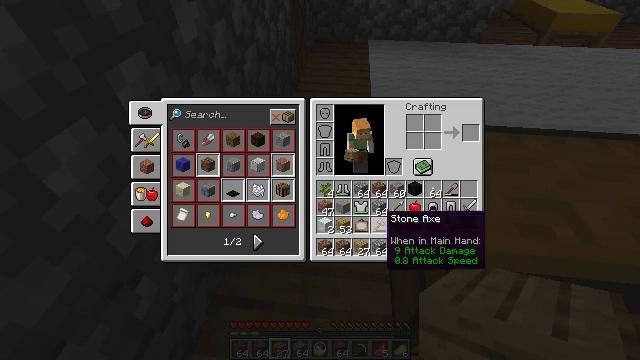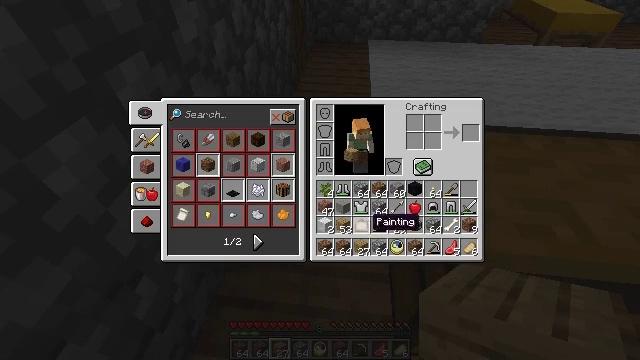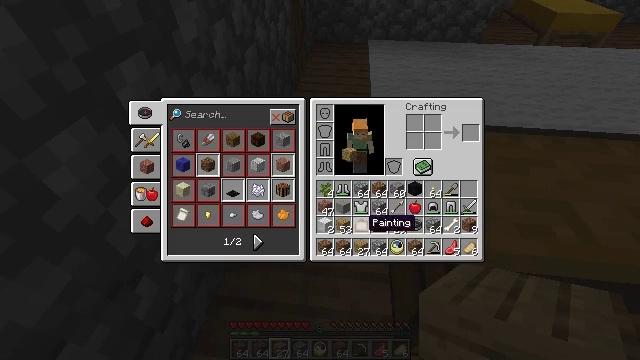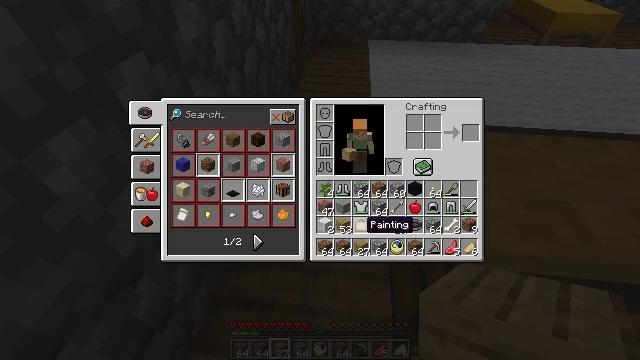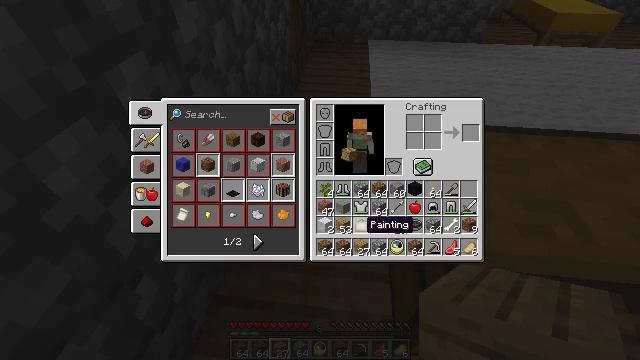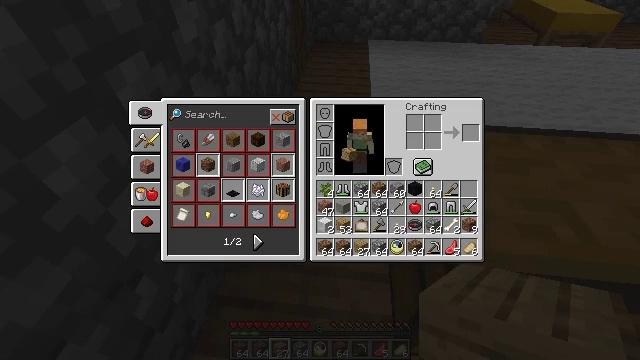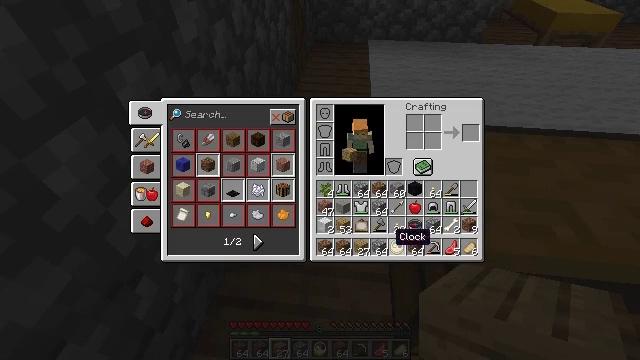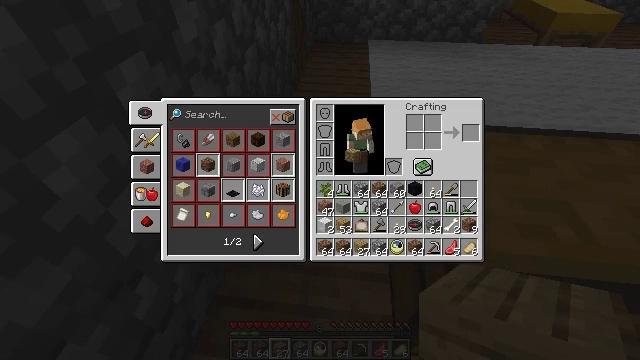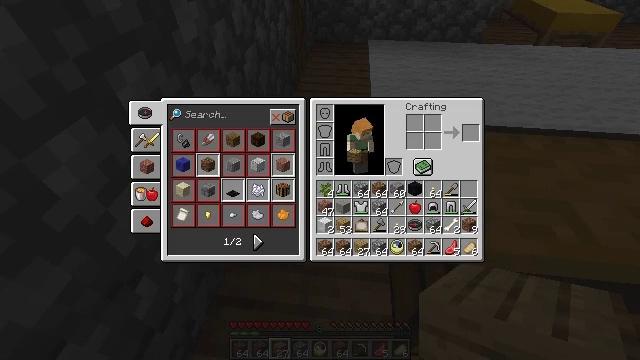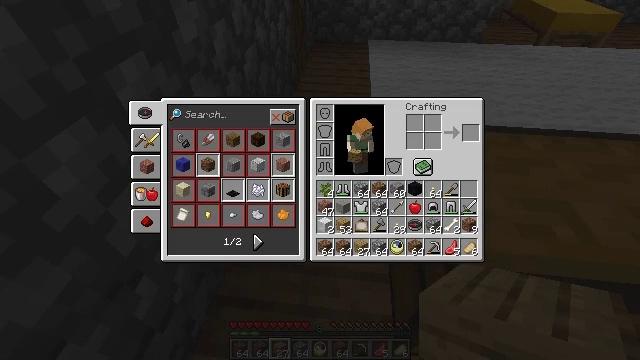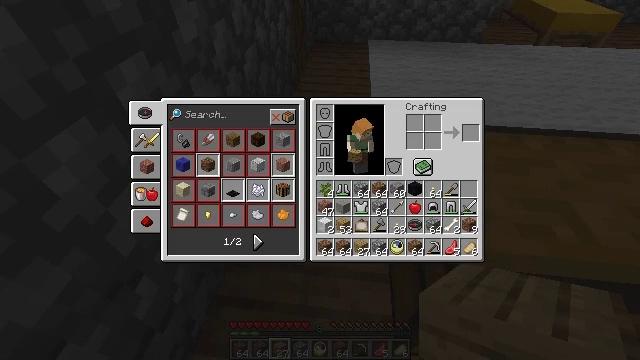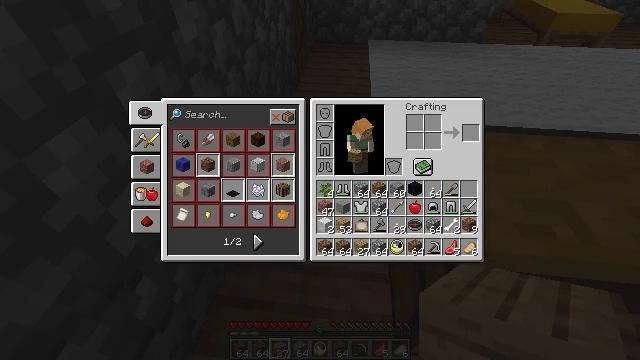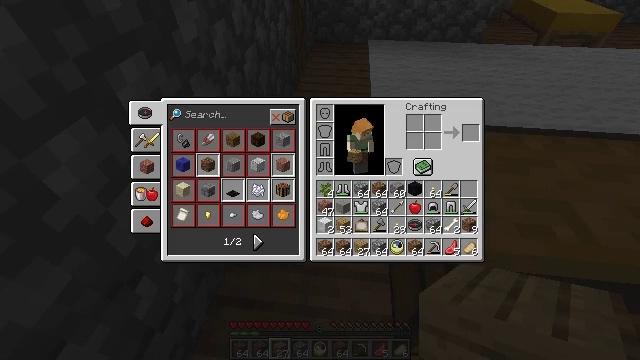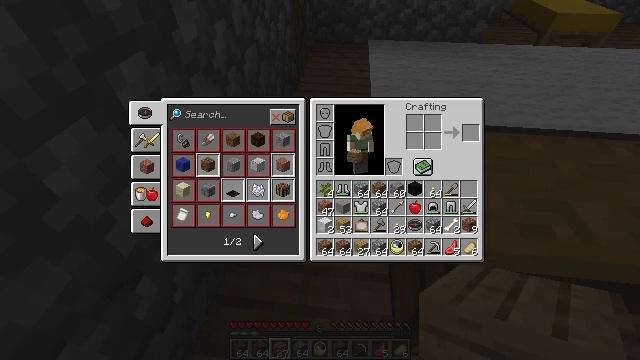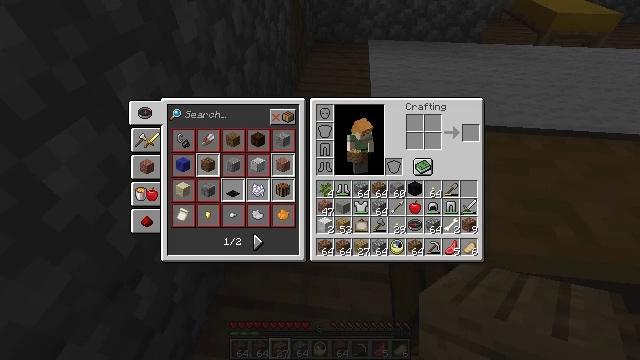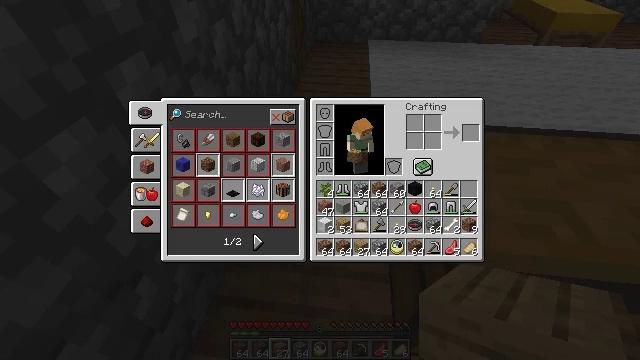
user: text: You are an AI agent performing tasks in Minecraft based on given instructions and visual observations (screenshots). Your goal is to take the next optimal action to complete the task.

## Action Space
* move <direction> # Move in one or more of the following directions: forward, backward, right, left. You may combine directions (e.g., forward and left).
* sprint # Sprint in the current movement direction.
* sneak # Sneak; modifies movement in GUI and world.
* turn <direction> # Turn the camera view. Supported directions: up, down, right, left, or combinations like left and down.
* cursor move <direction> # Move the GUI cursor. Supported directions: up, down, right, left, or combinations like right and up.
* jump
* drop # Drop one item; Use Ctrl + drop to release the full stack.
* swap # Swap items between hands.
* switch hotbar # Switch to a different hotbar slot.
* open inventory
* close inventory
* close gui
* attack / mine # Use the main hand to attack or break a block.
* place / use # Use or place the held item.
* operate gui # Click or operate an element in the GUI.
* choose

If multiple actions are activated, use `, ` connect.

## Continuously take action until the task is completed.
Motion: motion action
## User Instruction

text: Break spruce planks from a structure.
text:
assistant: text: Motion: cursor move left
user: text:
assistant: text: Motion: no_op
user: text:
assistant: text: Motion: no_op
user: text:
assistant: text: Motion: no_op
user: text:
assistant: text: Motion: no_op
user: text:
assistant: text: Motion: cursor move right and down
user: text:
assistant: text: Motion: cursor move right and down
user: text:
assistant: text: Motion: cursor move right
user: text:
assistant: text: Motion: no_op
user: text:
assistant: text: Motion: no_op
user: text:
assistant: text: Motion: cursor move left
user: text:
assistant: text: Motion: no_op
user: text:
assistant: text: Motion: no_op
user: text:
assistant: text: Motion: no_op
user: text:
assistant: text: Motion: no_op
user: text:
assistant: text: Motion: cursor move right
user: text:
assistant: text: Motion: no_op
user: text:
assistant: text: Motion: no_op
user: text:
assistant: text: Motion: no_op
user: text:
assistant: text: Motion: no_op
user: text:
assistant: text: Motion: no_op
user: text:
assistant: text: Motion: no_op
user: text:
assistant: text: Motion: cursor move right
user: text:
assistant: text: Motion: cursor move right
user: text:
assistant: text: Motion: cursor move right
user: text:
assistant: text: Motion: no_op
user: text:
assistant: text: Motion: no_op
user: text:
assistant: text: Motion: no_op
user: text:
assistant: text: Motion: no_op
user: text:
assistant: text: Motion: cursor move up